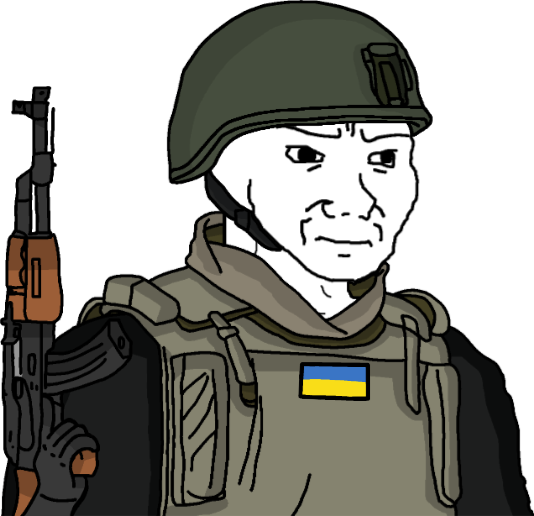
Label: 5_Soyjak